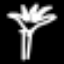
Label: palm tree